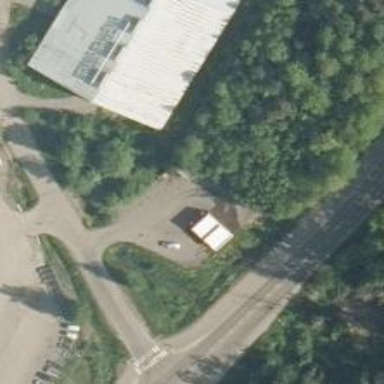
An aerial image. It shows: Building serving as car wash facility.